Question: The <URL> defaults to a blue tick, pictured below. Can the color of the tick be changed to green?
Some work has to be done in the 'paint()' method, I think. But, I don't know exactly what.
My code snippet, as well as the default checkbox appearance are below:

'''
CheckboxField checkBoxComments = new CheckboxField("CheckBox",true) {
protected void paint(Graphics g) {
// what to do here?
super.paint(g);
}
protected void applyTheme(Graphics arg0, boolean arg1) {
// do something here?
}
};
'''
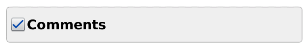
Answer: I wish I knew of an way, but one way that certainly will work is to simply make your 'CheckBoxField' a custom field, that actually is a field. This custom field will have a different image for the checked, and unchecked state.
As a basis for this custom field, I started with the <URL> from the BlackBerry Advanced UI open source project, as a template. This is a good example of creating fields with custom behaviour. In the project's 'BitmapButtonField', they maintain two images, one for the button's state, and one for the state. In our case, we can maintain images for the , and states. You could certainly also add more states, by having checked-unfocused, checked-focused, unchecked-unfocused, and unchecked-focused. But, I'll leave that to you. This example should show you how to do that.
First, <URL> to your project. Then, extend that with this class:
'''
public class ImageCheckboxField extends BaseButtonField {
private boolean _checked = false;
private Bitmap[] _bitmaps;
private static final int UNCHECKED = 0;
private static final int CHECKED = 1;
//private static final int FOCUS_UNCHECKED = 2;
//private static final int FOCUS_CHECKED = 3;
public ImageCheckboxField( boolean checked )
{
this( checked, 0 );
}
public ImageCheckboxField( boolean checked, long style )
{
// TODO: if you're going to use multiple instances, you
// may want to optimize to avoid loading these PNGs each time
this( checked, Bitmap.getBitmapResource("box-unchecked.png"), Bitmap.getBitmapResource("box-checked.png"), style);
}
protected ImageCheckboxField( boolean checked, Bitmap uncheckedState, Bitmap checkedState )
{
this( checked, uncheckedState, checkedState, 0 );
}
protected ImageCheckboxField( boolean checked, Bitmap uncheckedState, Bitmap checkedState, long style ) {
super( Field.FOCUSABLE | style );
if( (uncheckedState.getWidth() != checkedState.getWidth())
|| (uncheckedState.getHeight() != checkedState.getHeight()) ){
throw new IllegalArgumentException( "Image sizes don't match" );
}
_bitmaps = new Bitmap[] { uncheckedState, checkedState };
}
public void clickButton() {
// override this to toggle state on click
setChecked(!getChecked());
super.clickButton();
}
public void setChecked(boolean checked) {
_checked = checked;
invalidate();
}
public boolean getChecked() {
return _checked;
}
private void setImage( Bitmap uncheckedState ){
_bitmaps[UNCHECKED] = uncheckedState;
invalidate();
}
private void setCheckedImage( Bitmap checkedState ){
_bitmaps[CHECKED] = checkedState;
invalidate();
}
public int getPreferredWidth() {
return _bitmaps[UNCHECKED].getWidth();
}
public int getPreferredHeight() {
return _bitmaps[UNCHECKED].getHeight();
}
protected void layout( int width, int height ) {
setExtent( _bitmaps[UNCHECKED].getWidth(), _bitmaps[UNCHECKED].getHeight() );
}
protected void paint( Graphics g ) {
// TODO: uncomment this if you draw different images based on focus
//boolean focused = g.isDrawingStyleSet( Graphics.DRAWSTYLE_FOCUS );
int index = UNCHECKED;
//if (focused) {
// index = getChecked() ? FOCUS_CHECKED : FOCUS_UNCHECKED;
//} else {
index = getChecked() ? CHECKED : UNCHECKED;
//}
g.drawBitmap( 0, 0, _bitmaps[index].getWidth(), _bitmaps[index].getHeight(), _bitmaps[index], 0, 0 );
}
/**
* With this commented out the default focus will show through
* If an app doesn't want focus colours then it should override this and do nothing
**/
/*
protected void paintBackground( Graphics g ) {
// Nothing to do here
}
*/
protected void drawFocus( Graphics g, boolean on ) {
// Paint() handles it all
g.setDrawingStyle( Graphics.DRAWSTYLE_FOCUS, true );
paintBackground( g );
paint( g );
}
}
'''
I've tried to imitate some of the native 'CheckboxField' API, so this new 'ImageCheckboxField' class can be dropped in where you would normally use the standard 'CheckboxField'. I did not mimic the label functionality, because I often find that I can't use the built-in labels, and wind up placing my own separate 'LabelField' anyway.
See below for the two images I used for this. You can resize them if need be (they actually came from an iPhone Retina app that I built). If the green I picked isn't quite what you want, <URL>, from a basic black and white image, also shown:

## Limitations
I didn't address focus drawing here. I don't know what you want on that. Currently, there is no focus drawing at all. You can either handle that by creating two new PNG images to draw. Or, you could comment out the 'drawFocus()' method in 'BaseButtonField', which will show the default BlackBerry blue focus gradient around the transparent checkbox edges. Or, you could make the white background of the images transparent, to show through even more of the blue gradient. Or, you could implement the drawing yourself, with 'Graphics#drawShadedFilledPath()' in either 'paint()' or 'drawFocus()'. It's up to you.